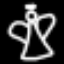
Label: angel